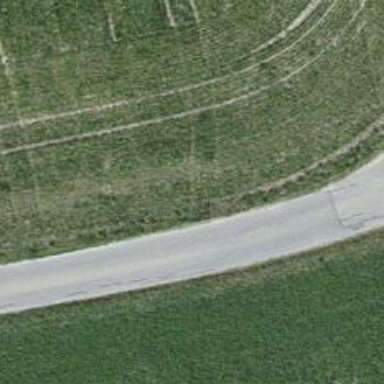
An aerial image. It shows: Unclassified road without sidewalk.